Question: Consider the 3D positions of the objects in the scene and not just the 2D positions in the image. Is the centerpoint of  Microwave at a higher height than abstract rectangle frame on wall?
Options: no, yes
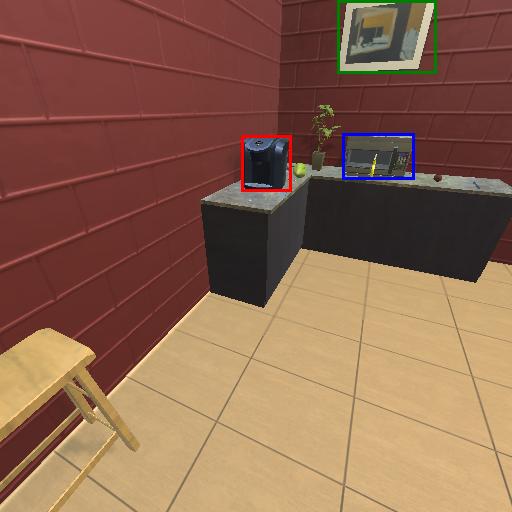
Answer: no